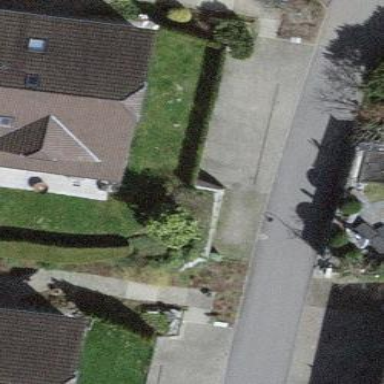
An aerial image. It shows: Simple and straightforward house.